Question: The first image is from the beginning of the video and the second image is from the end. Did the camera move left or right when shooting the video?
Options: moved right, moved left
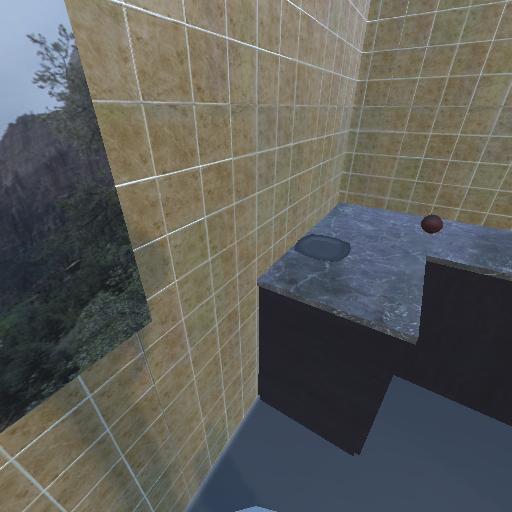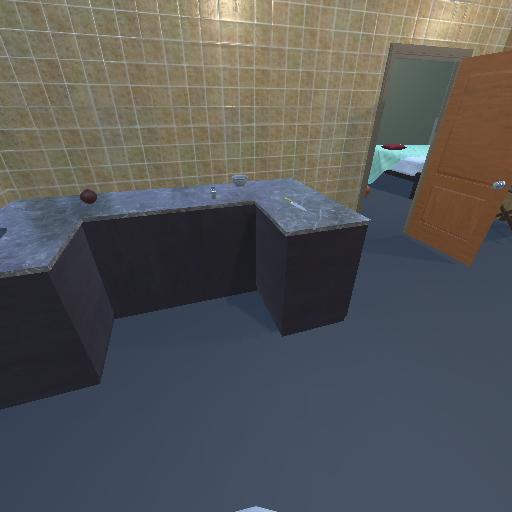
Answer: moved right